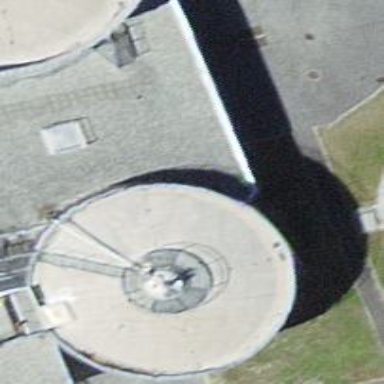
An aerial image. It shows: Building with storage tank.